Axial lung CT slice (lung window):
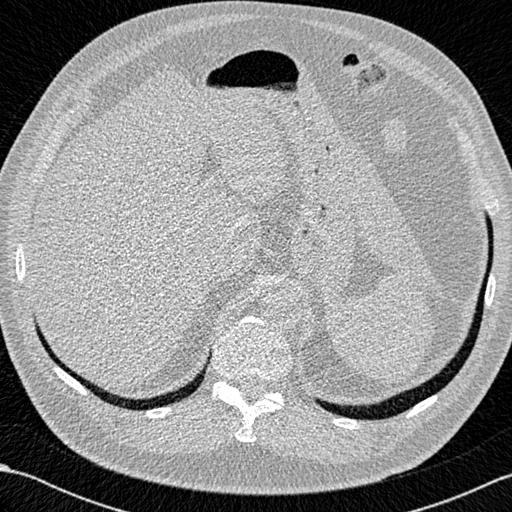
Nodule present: no